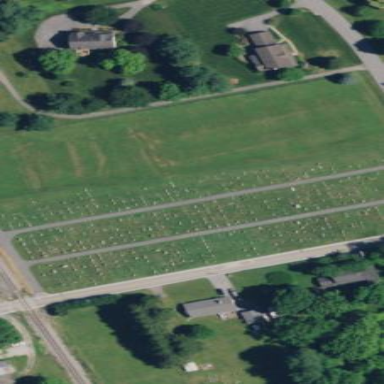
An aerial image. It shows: Cemetery.